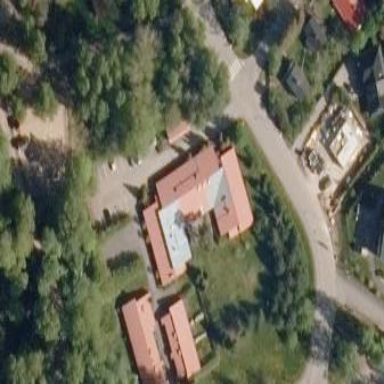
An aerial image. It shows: Building.